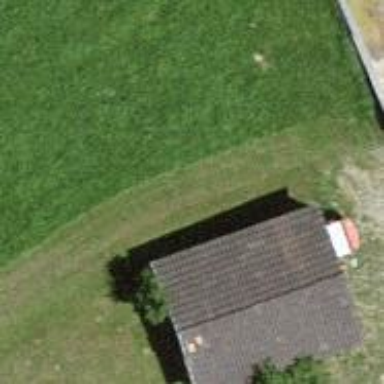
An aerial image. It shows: Shed building.